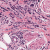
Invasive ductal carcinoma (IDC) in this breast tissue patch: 1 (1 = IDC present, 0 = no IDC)